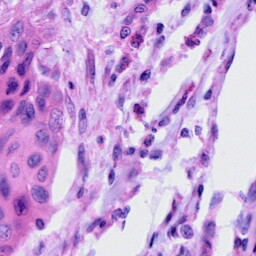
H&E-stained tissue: Cervix